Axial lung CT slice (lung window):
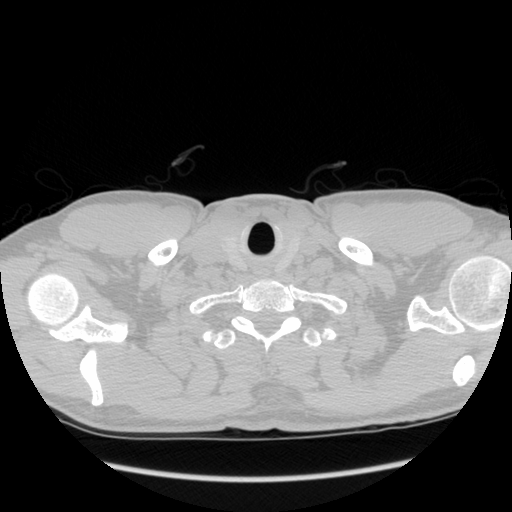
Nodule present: no